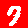
Digit: 7